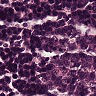
Metastatic tissue present: no